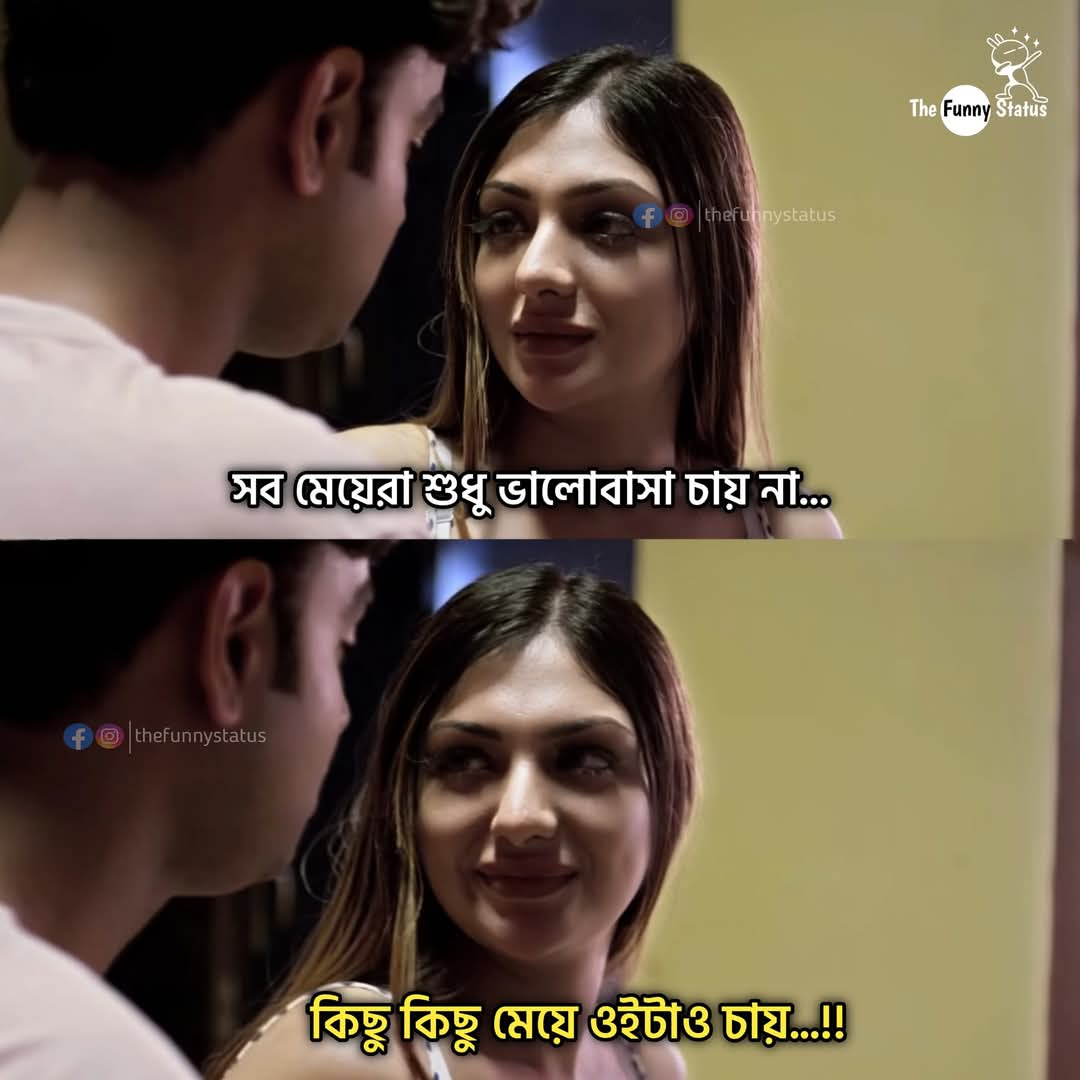
Text: সব মেয়েরা শুধু ভালোবাসা চায় না...
কিছু কিছু মেয়ে ওইটাও চায়....!!!
Label: Hate
Hate category: Personal Offence
Targeted group: Community